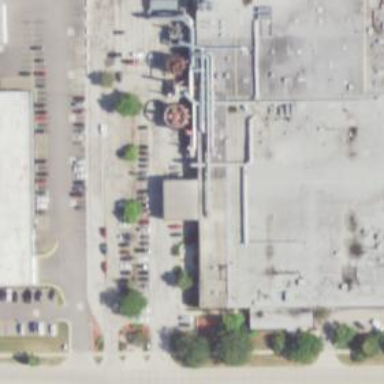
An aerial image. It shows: Industrial building.